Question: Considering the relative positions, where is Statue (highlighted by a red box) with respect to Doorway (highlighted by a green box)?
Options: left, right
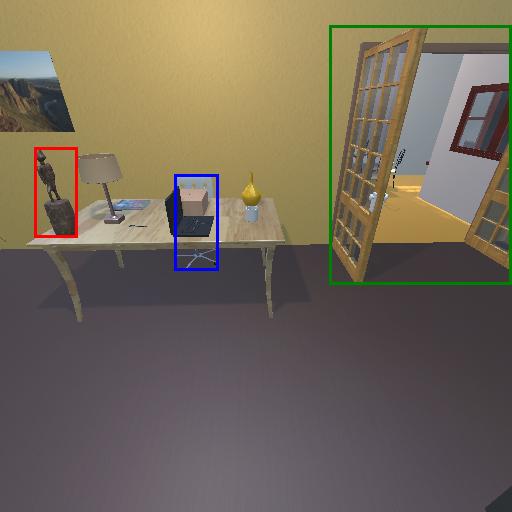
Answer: left